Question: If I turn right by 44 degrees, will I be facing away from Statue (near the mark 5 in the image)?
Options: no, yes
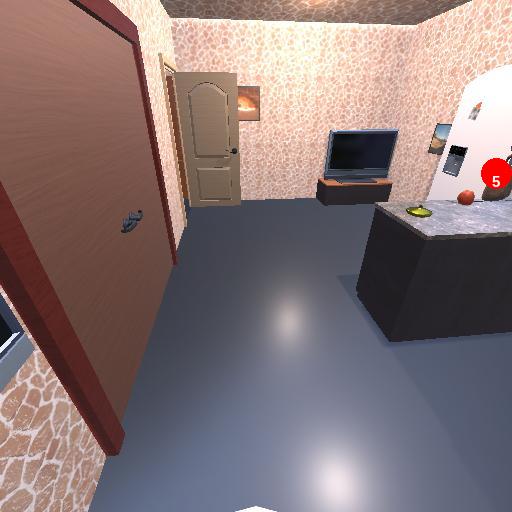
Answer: no